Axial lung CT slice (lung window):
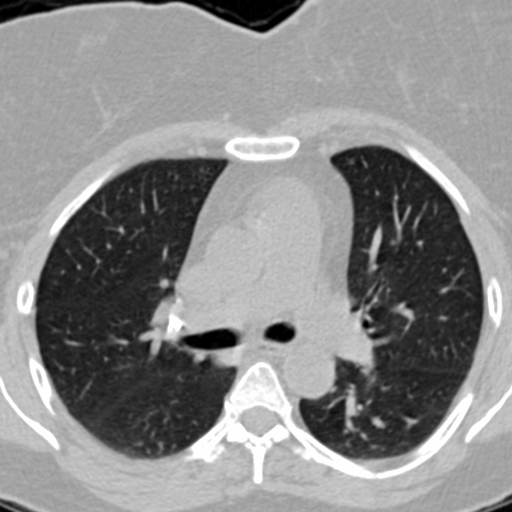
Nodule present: no